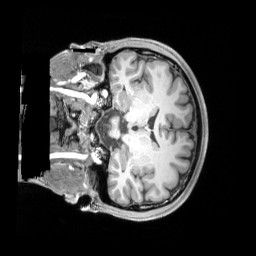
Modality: T1w
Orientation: coronal
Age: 22
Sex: male
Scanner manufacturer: siemens
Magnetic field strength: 3 T
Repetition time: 2.53 s
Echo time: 0.00326 s